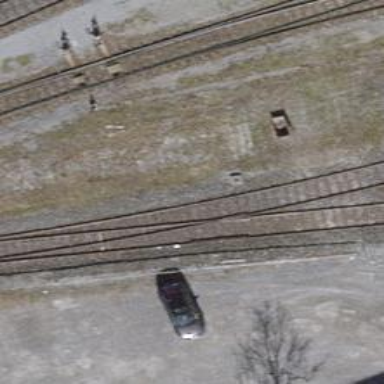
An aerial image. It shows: Railway yard.